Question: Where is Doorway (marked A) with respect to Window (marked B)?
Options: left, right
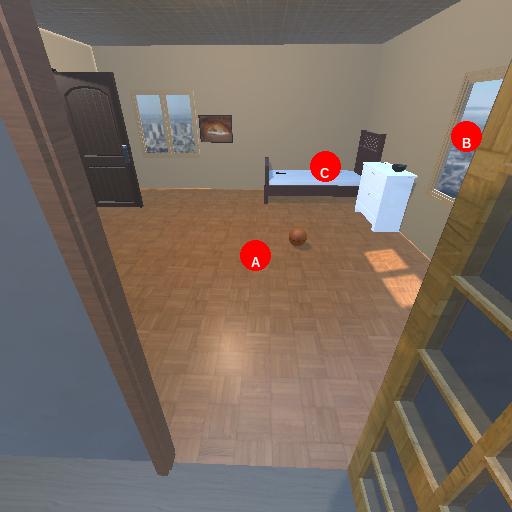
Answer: left